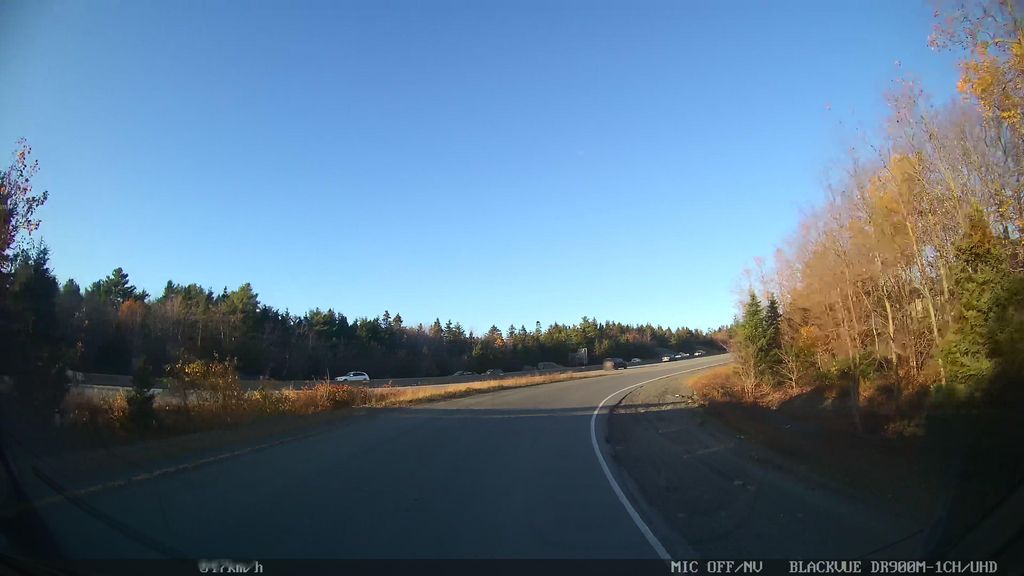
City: halifax